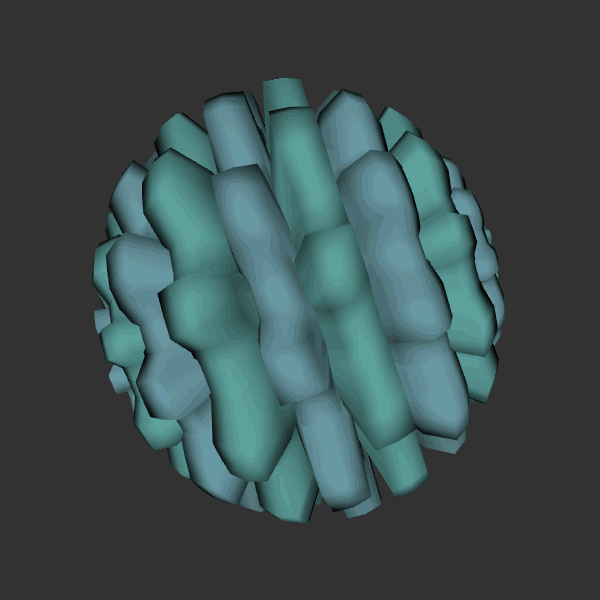
Background: dark